Aerial crown-view tile of a tropical tree (Barro Colorado Island, Panama), acquired 20250715:
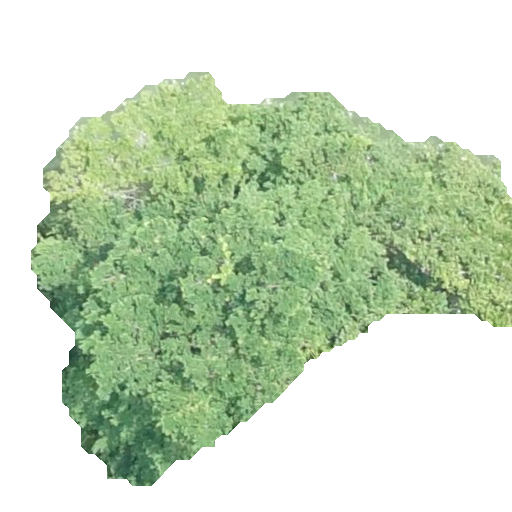
Species: Terminalia oblonga
GBIF accepted scientific name: Terminalia oblonga
Crown area: 192.183 m²